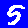
Digit: 5